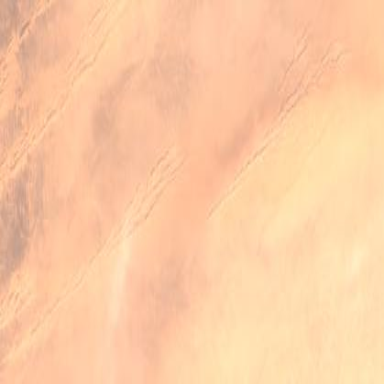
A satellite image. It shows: Desert erg with sandy surface.